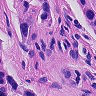
Metastatic tissue present: yes